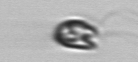
Label: flagellate_morphotype1